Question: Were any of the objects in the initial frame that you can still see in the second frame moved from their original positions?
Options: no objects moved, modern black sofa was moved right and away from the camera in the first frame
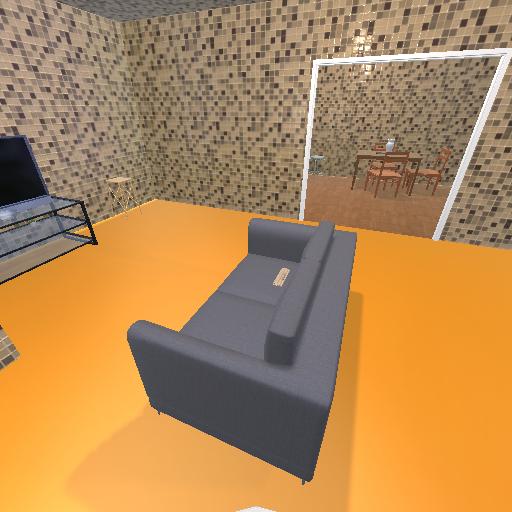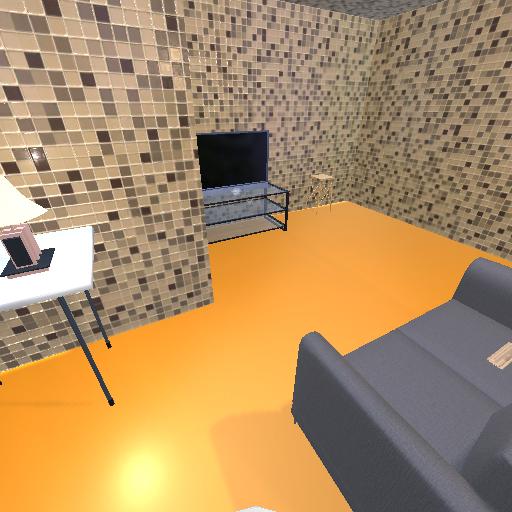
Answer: no objects moved